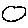
Label: circle